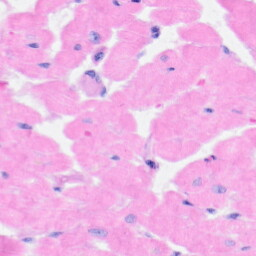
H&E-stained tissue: Heart